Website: lowes
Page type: stored-credit-cards
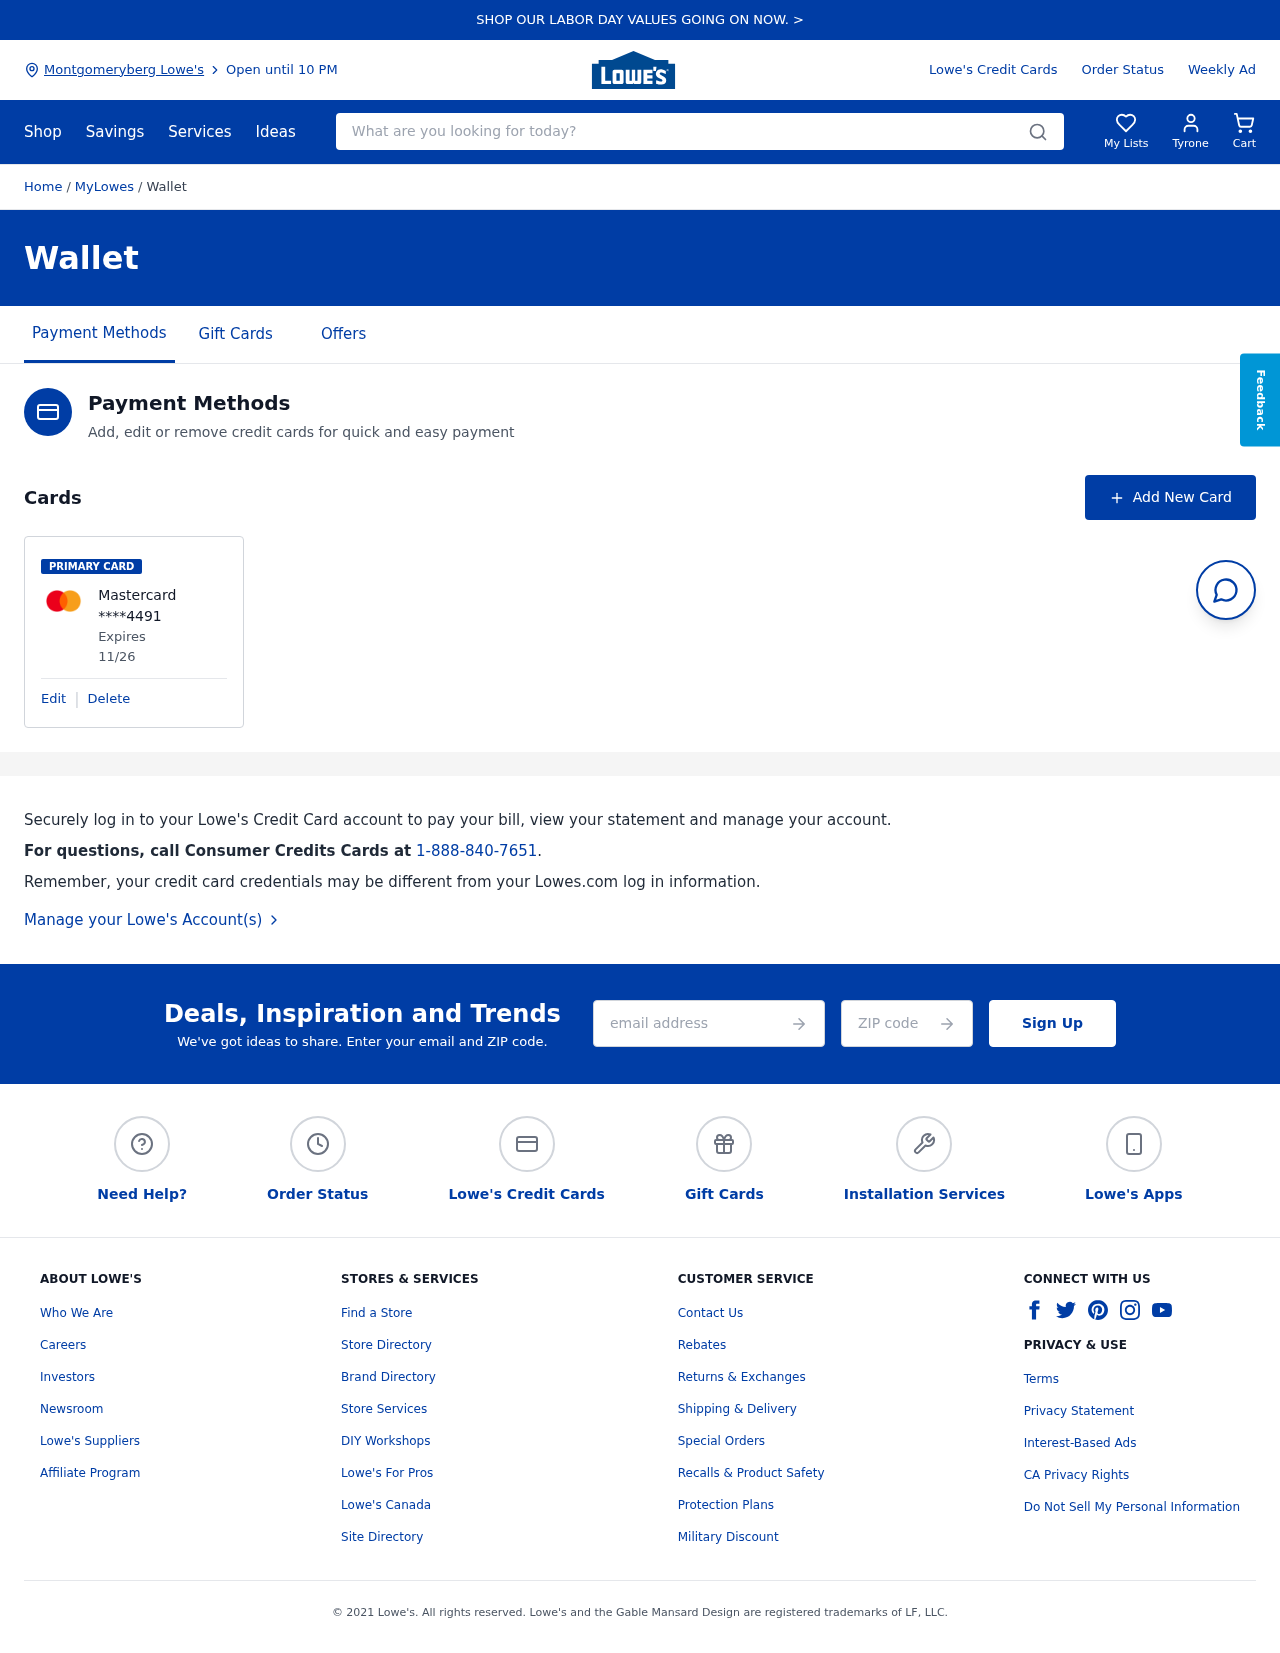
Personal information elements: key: PII_CARD_EXPIRY
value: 11/26
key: PII_CARD_LAST4
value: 4491
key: PII_CARD_TYPE
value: Mastercard
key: PII_CITY
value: Montgomeryberg Lowe's
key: PII_EMAIL
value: tortiz@gmail.com
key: PII_FIRSTNAME
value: Tyrone
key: PII_POSTCODE
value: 48575
Search elements: key: HEADER_SEARCH
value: What are you looking for today?